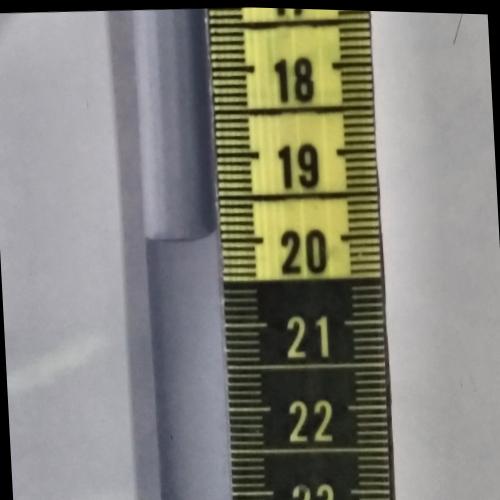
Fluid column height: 19.9 cm